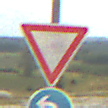
Verkehrszeichen: VorfahrtGewaehren
Zusatzzeichen unten: VorgeschriebeneFahrtrichtungLinks
Umgebung: Outdoor, Beach
Tageszeit: MorningAfternoon
Wetter: PartlyCloudy
Licht: Natural
Jahreszeit: NotSpecified
Kontrast: HighContrast